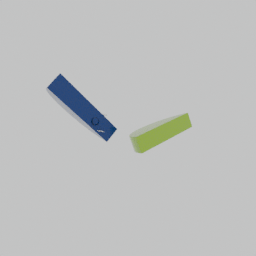
Label: decoration